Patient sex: M
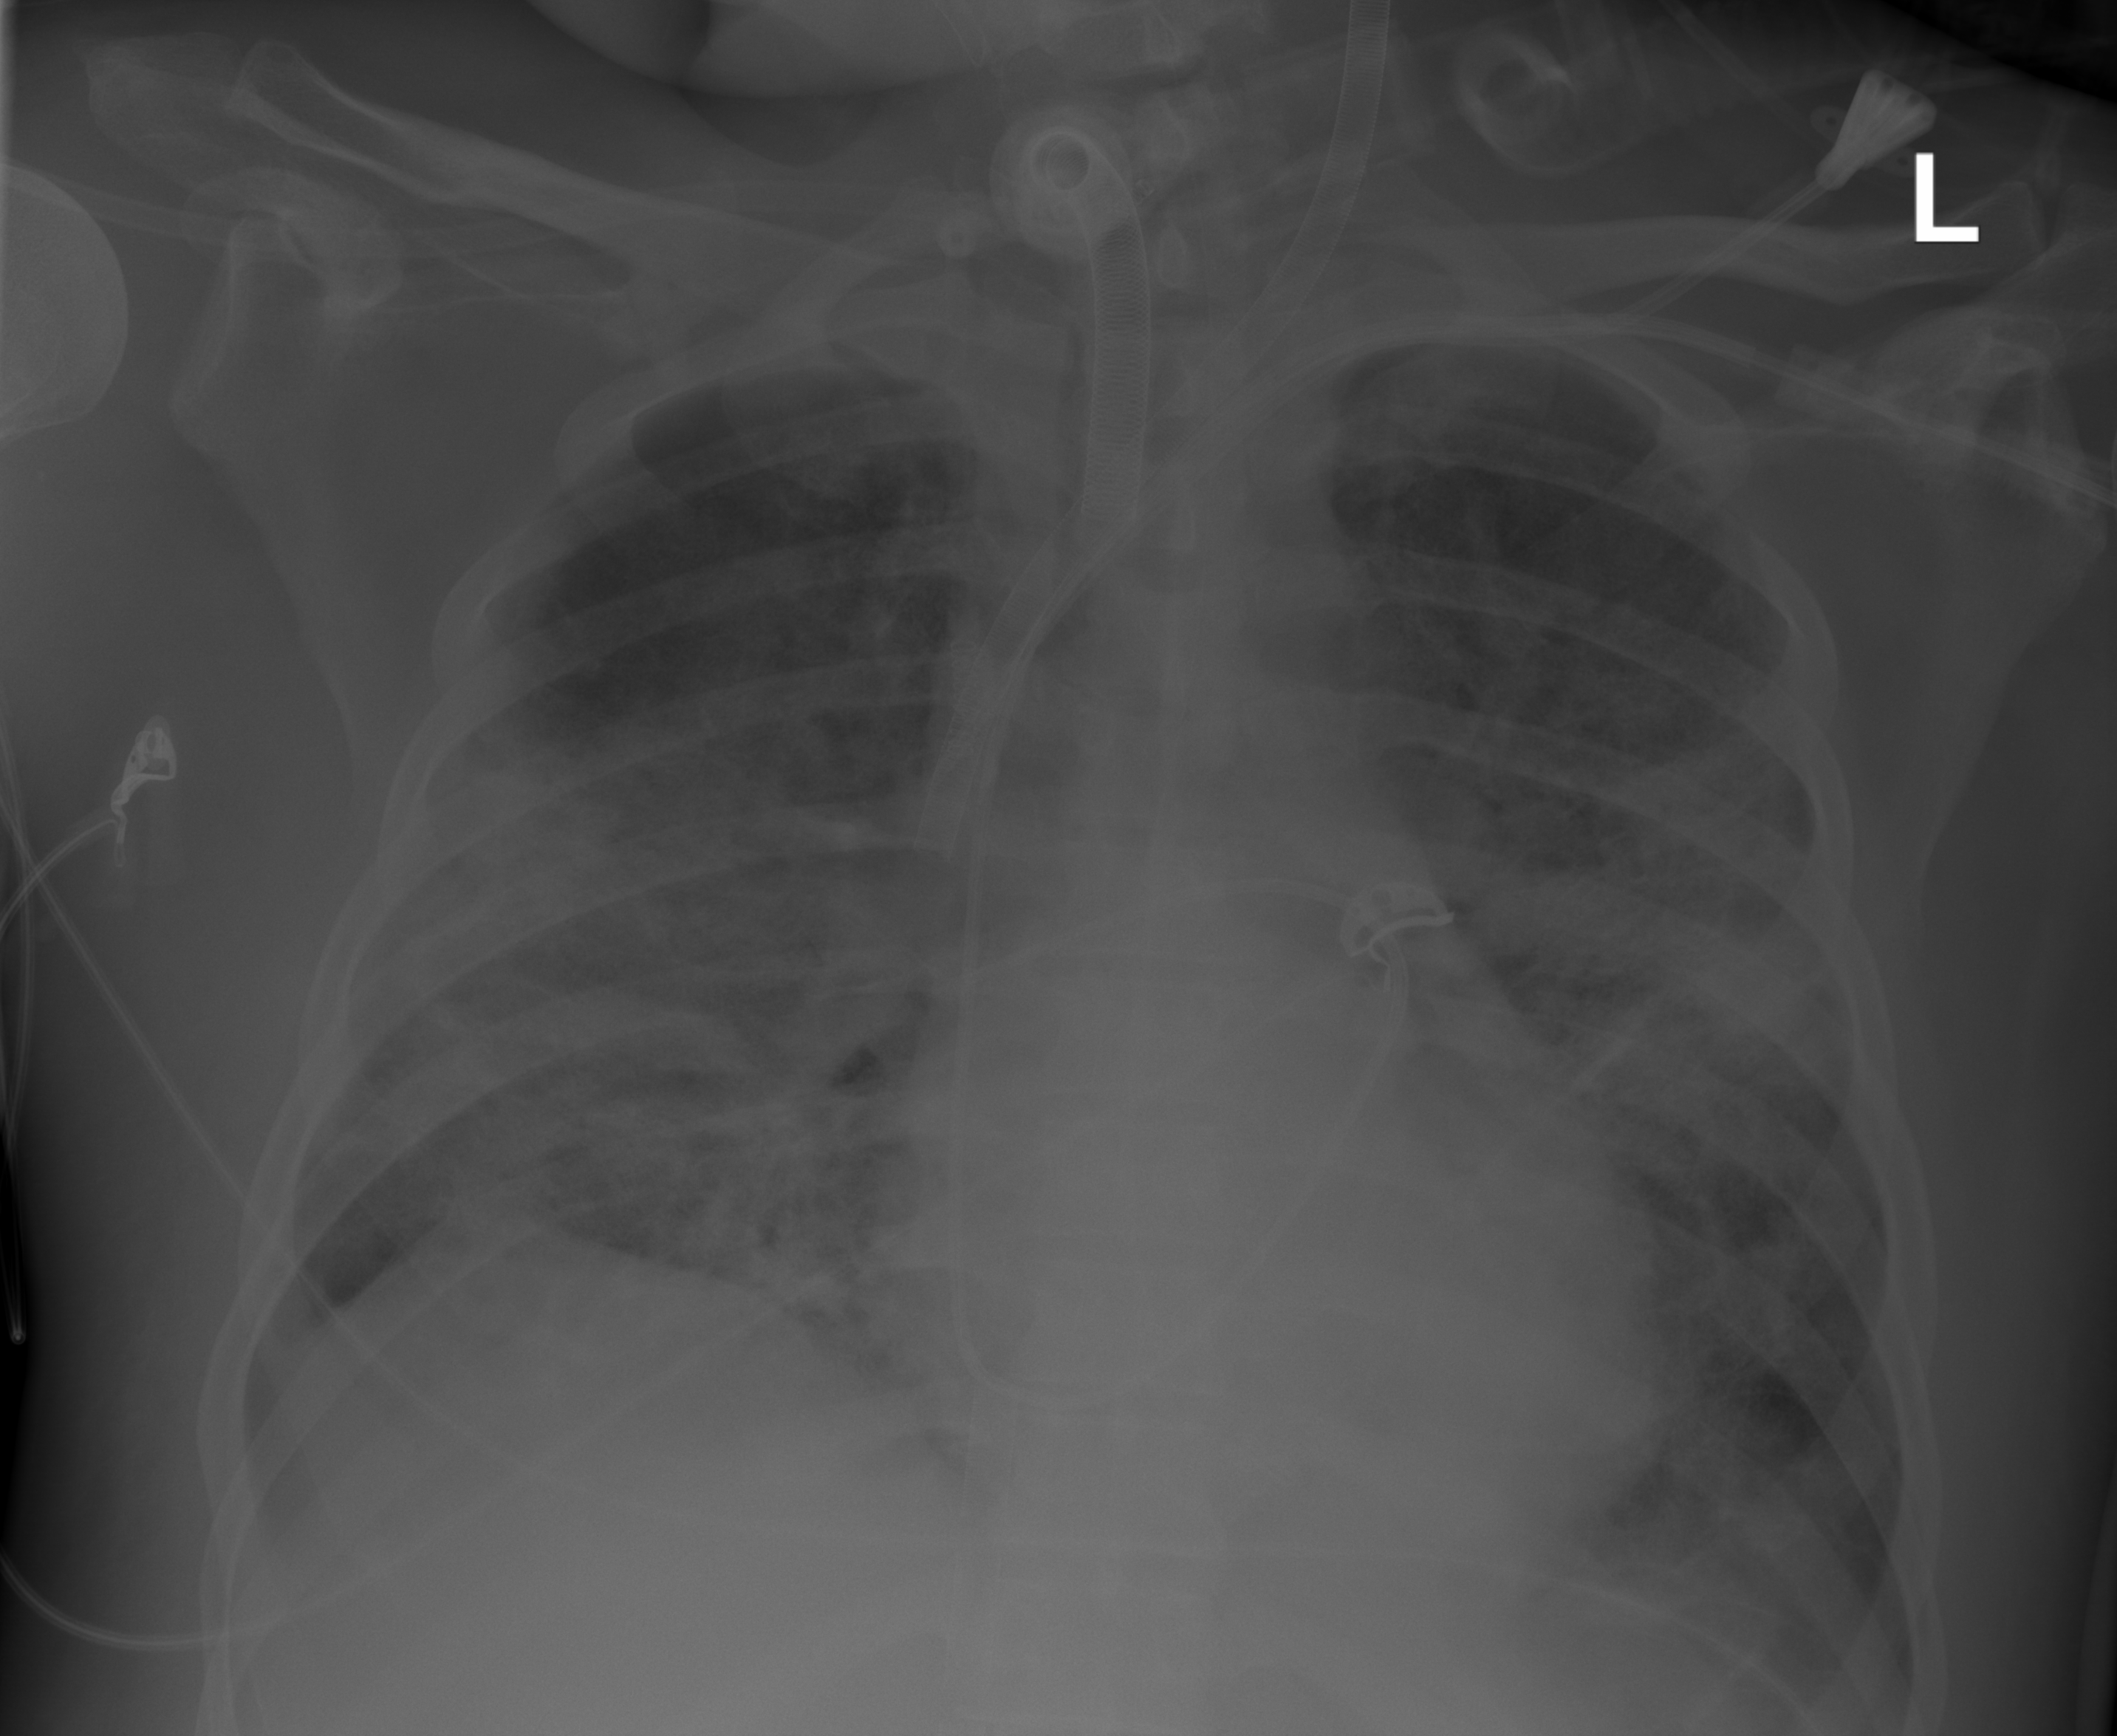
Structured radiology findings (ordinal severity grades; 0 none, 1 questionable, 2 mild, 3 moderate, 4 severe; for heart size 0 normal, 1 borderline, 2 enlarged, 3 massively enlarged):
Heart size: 0
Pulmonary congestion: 3
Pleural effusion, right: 1
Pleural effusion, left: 1
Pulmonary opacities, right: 4
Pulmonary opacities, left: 4
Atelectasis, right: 3
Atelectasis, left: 3